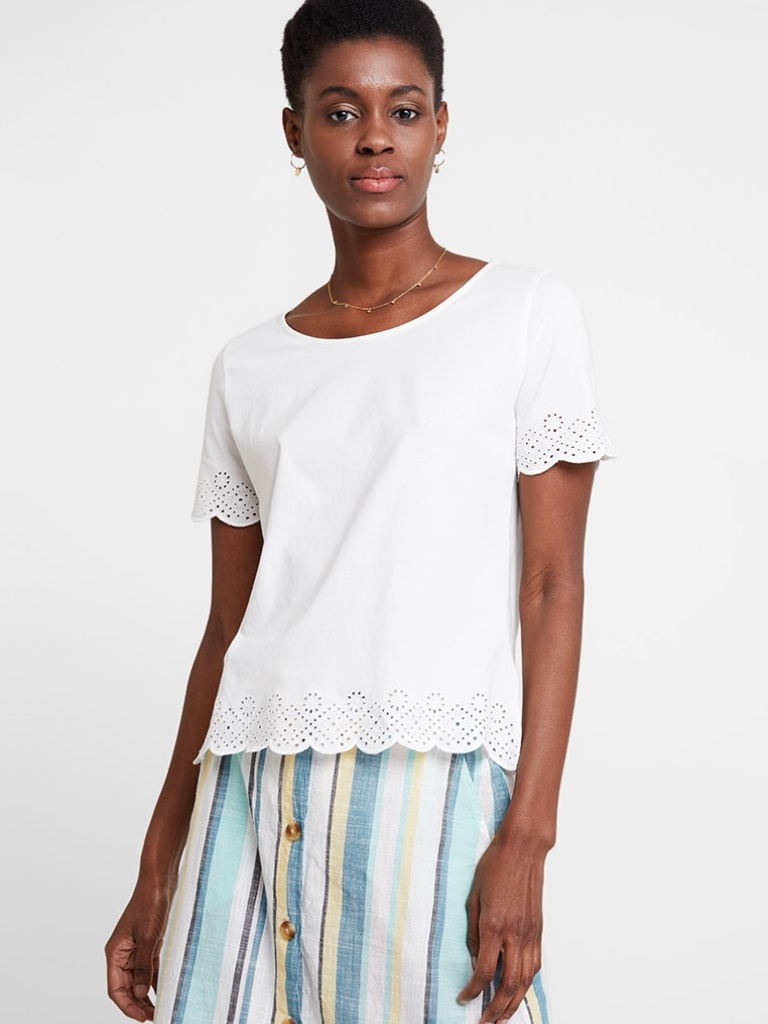
cotton relaxed short sleeve hip length Untucked crew t-shirt